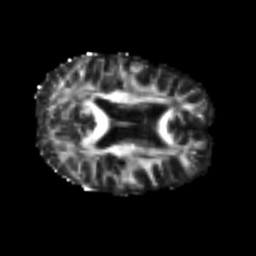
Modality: FA
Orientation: axial
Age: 72
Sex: female
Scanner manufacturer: siemens
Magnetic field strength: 3 T
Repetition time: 4.987 s
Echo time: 0.0792 s